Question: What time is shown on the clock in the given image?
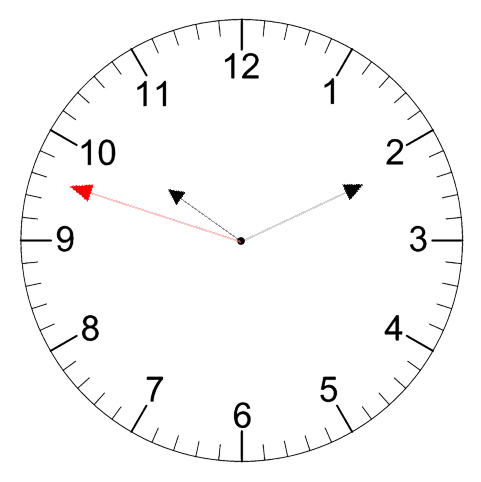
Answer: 10:10:48